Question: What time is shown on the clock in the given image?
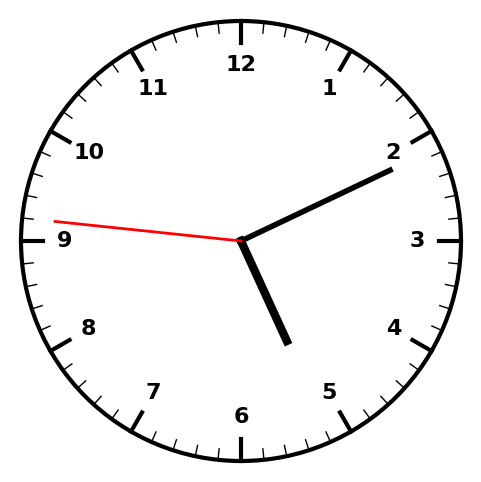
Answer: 05:10:46